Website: home-depot
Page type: delivery-shipping
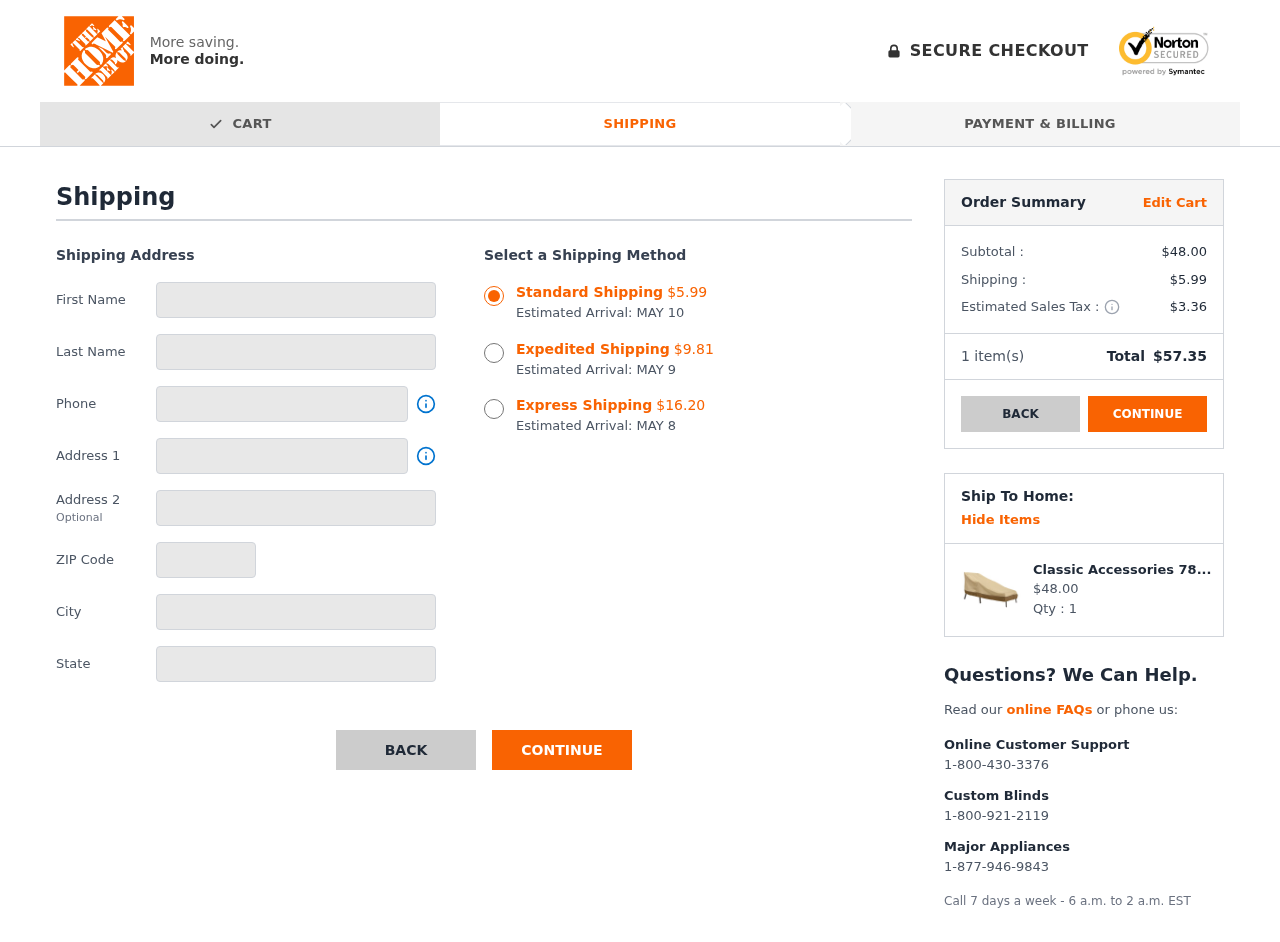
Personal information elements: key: PII_CITY
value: West April
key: PII_FIRSTNAME
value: Joseph
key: PII_LASTNAME
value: Farrell
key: PII_PHONE
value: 5327477246
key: PII_POSTCODE
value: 18672
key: PII_STATE
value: MH
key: PII_STREET
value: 7909 Mullins Run
Product elements: key: PRODUCT1_NAME
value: Classic Accessories 78952 Veranda Patio Chaise Lounge Cover, Medium
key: PRODUCT1_PRICE
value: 48
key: PRODUCT1_QUANTITY
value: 1
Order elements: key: ORDER_SHIPPING_COST_STANDARD
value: $5.99
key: ORDER_DELIVERY_DATE
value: MAY 10
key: ORDER_SHIPPING_COST_EXPEDITED
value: $9.81
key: ORDER_DELIVERY_DATE_EXPEDITED
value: MAY 9
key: ORDER_SHIPPING_COST_EXPRESS
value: $16.20
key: ORDER_DELIVERY_DATE_EXPRESS
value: MAY 8
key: ORDER_SUBTOTAL
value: $48.00
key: ORDER_SHIPPING_COST
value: $5.99
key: ORDER_TAX
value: $3.36
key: ORDER_NUM_ITEMS
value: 1
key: ORDER_TOTAL
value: $57.35